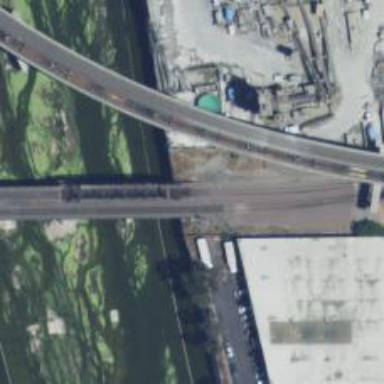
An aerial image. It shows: Bridge over railway line.